Question: I have a vector shown <URL> which represents the 3d points 'X', 'Y' and 'Z' of a video 'frame1'. I have another vector for 3D points 'X', 'Y' and 'Z' of a video 'frame2', ... and so on.
Let's say I have 10 frames. I want to track each of the 3D points in 'frame1' in the next 9 frames. In other words I want to get the trajectory of each of the 3D points in 'frame1' through the next frames as shown in this pic.
If anyone could please advise or guide me how to do this.
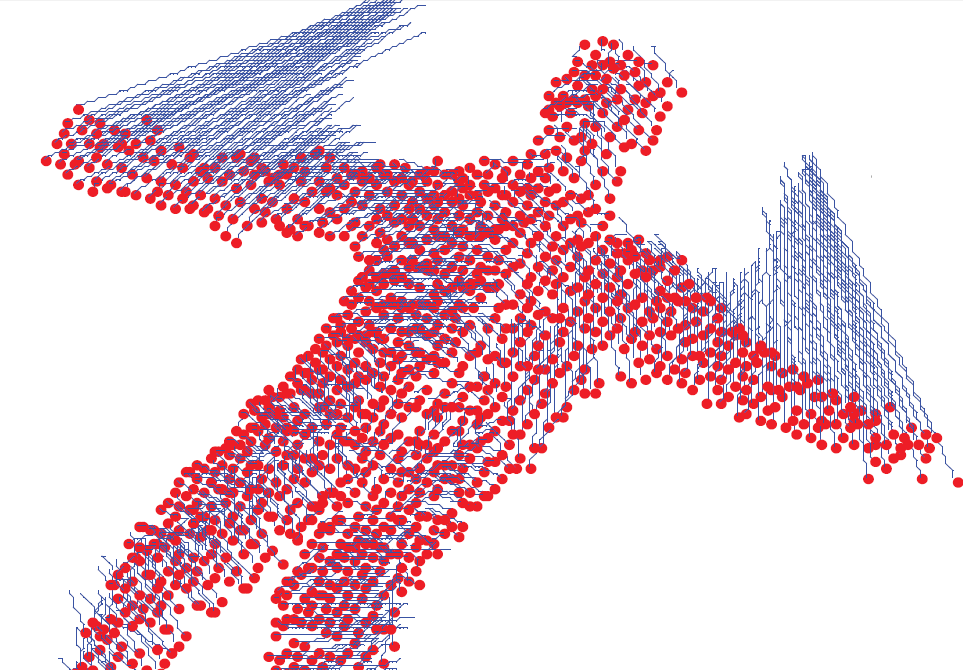
Answer: First off: those points look like a surface to me...Are you sure you want the trajectories of the individual particles? IMHO, animating the interpolated surfaces through your points will be the better option here, but I could be wrong.
Now, there's a few ways to do what you want. First is using the <URL> command, in combination with 'getframe'. Suppose you have a cell-array called 'frames', with
'''
frames{1} = XX;
'''
the data you've linked to, and 'frames{2}' through 'frames{N}' the data for the remaining 'N' frames. Then
'''
% This could take a while....
figure(1);
set(gca, 'NextPlot', 'ReplaceChildren');
for ii = 1:N
pts = frames{ii};
plot3(pts(:,1), pts(:,2), pts(:,3), 'r.');
F(ii) = getframe;
end
% Then playback the movie 100 times
movie(F, 100)
'''
If you don't want a moving picture, but a static, multi-color plot of the trajectories of all your points, you could do it all in one call to 'plot3'. An example for 2 frames:
'''
YY = XX;
YY(:,1) = YY(:,1) + 10*rand(size(YY(:,1)))-5;
YY(:,2) = YY(:,2) - 2*rand(size(YY(:,2)))+1;
plot3([XX(:,1) YY(:,1)].', [XX(:,2) YY(:,2)].', [XX(:,3) YY(:,3)].')
'''
WARNING: this could take and will look completely unintelligible for more than say, 20 points (which is why I would animate the interpolated surfaces through the points, and use 'surf' to make the frames :)
Another option is using 'comet3', which traces out a given trajectory. Type 'doc comet3' in the MATLAB command window for more info.